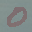
Label: 0